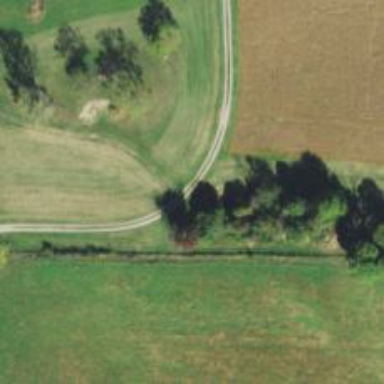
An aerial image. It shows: Driveway leading to service road.